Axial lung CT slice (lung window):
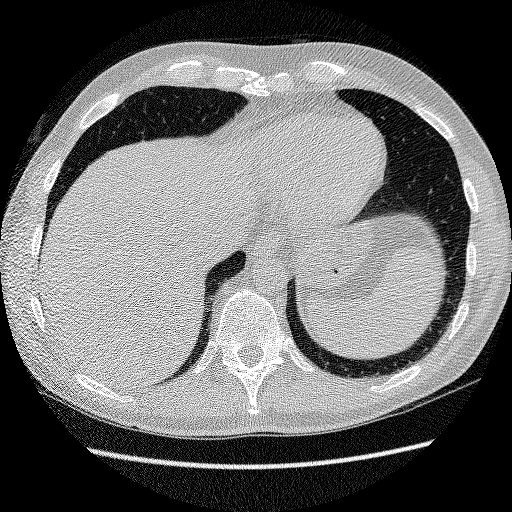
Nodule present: no